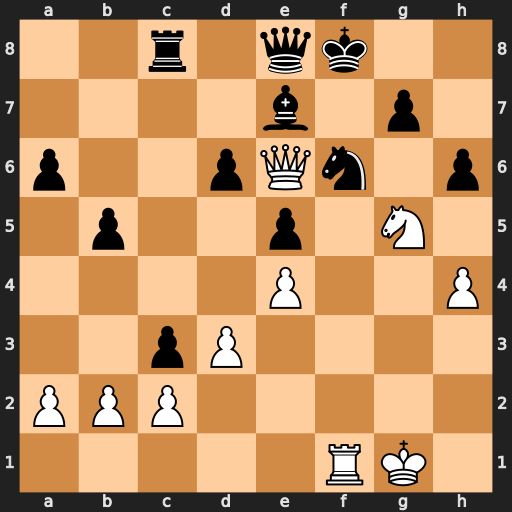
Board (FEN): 2r1qk2/4b1p1/p2pQn1p/1p2p1N1/4P2P/2pP4/PPP5/5RK1
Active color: w
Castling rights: -
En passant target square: -
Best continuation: Nh7#